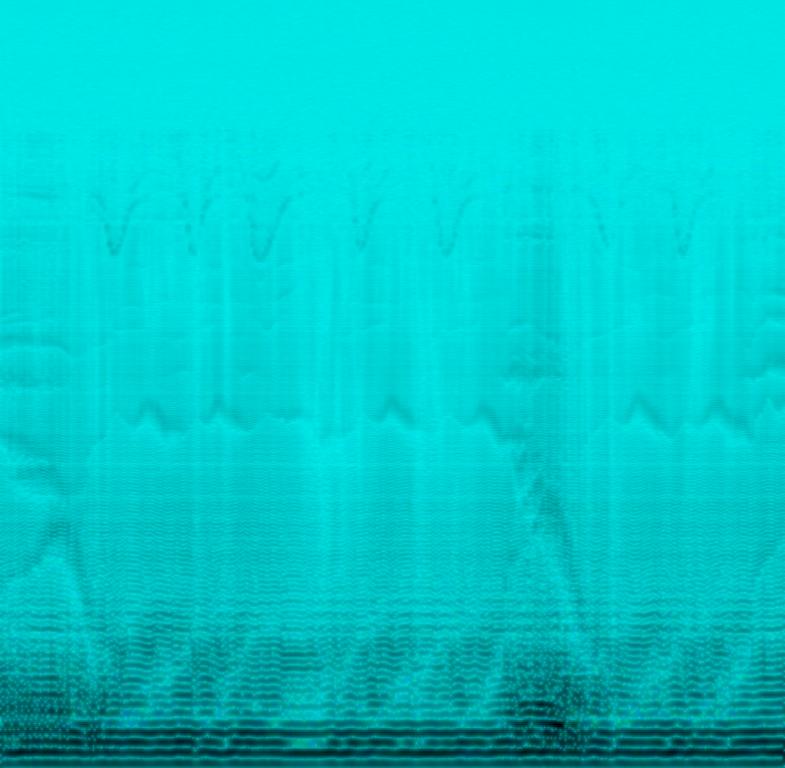
This music is a didgeridoo instrumental. The tempo is slow with an incessant unusual, droning harmony of the didgeridoo. There are no other instruments used. The music is continuous droning, meditative, hypnotic and trance like.